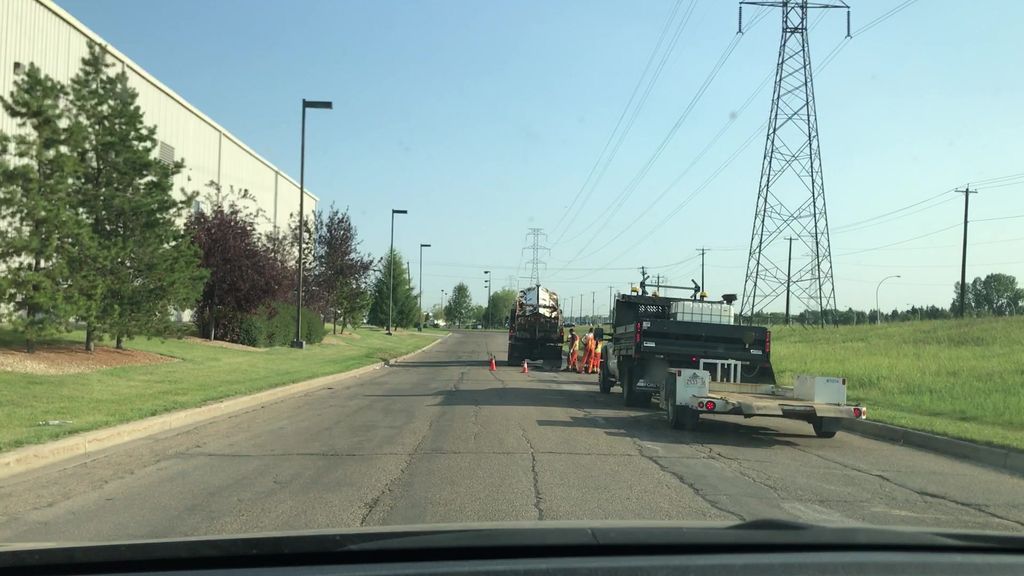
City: edmonton